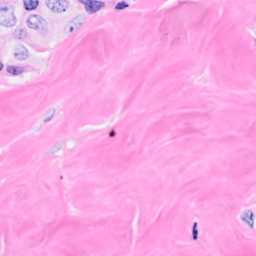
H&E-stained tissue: Breast